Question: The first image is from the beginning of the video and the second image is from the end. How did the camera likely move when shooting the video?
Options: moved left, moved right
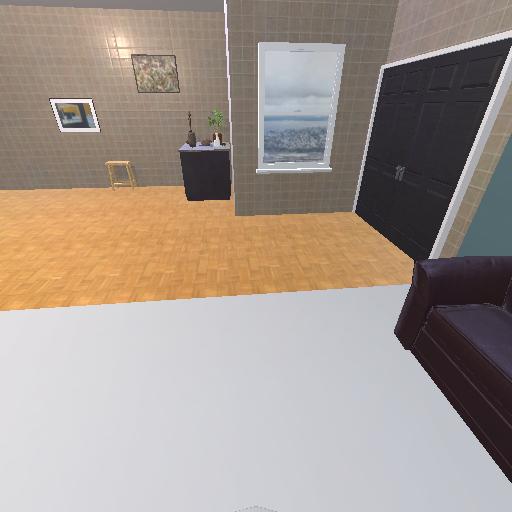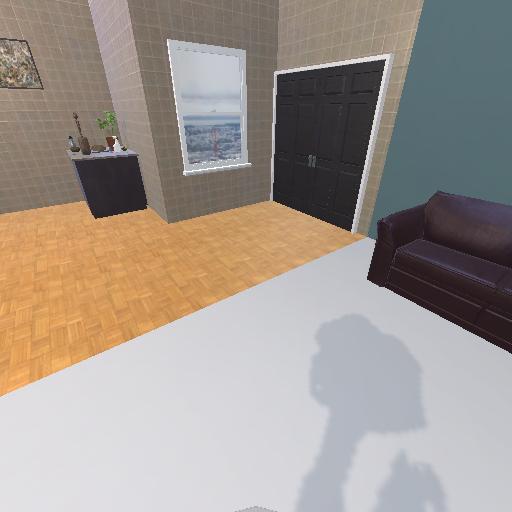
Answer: moved left